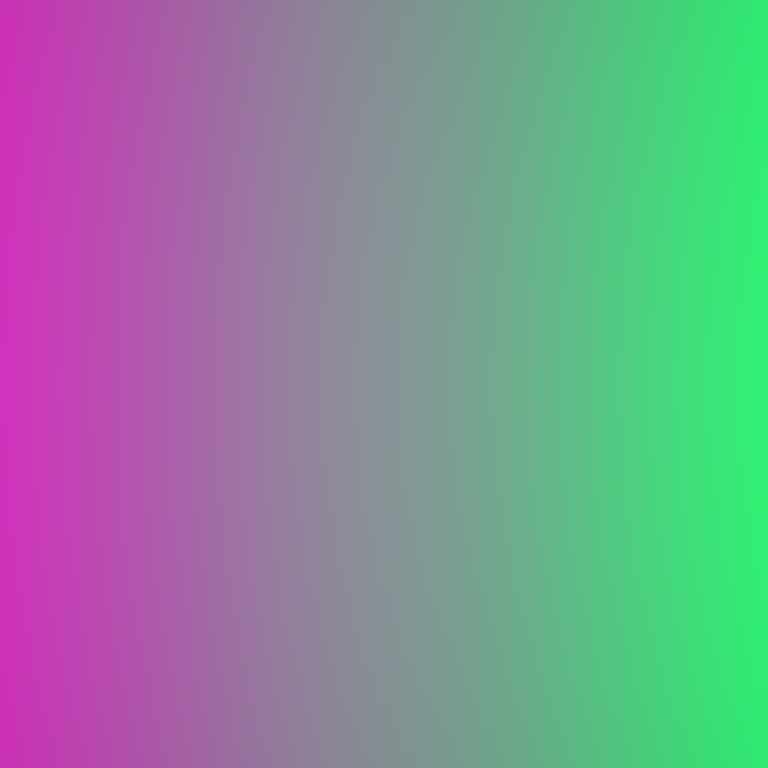
Abstract light effect, smooth gradient from vivid magenta to bright green, energetic atmosphere, soft blend, no room, no furniture, no objects.